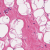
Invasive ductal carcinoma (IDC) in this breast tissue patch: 0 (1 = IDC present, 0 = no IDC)